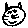
Label: cat